Aerial crown-view tile of a tropical tree (Barro Colorado Island, Panama), acquired 20241112:
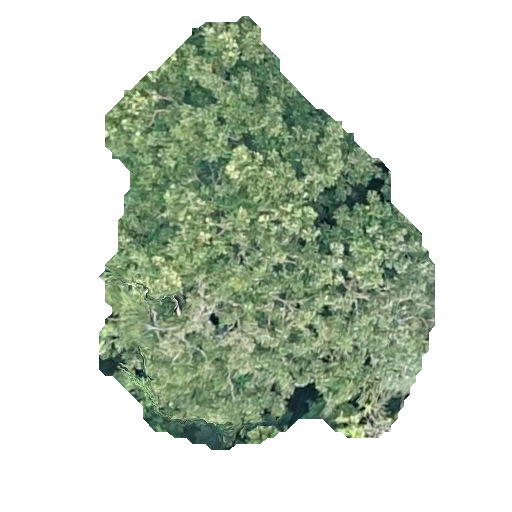
Species: Dipteryx oleifera
GBIF accepted scientific name: Dipteryx oleifera
Crown area: 161.107 m²